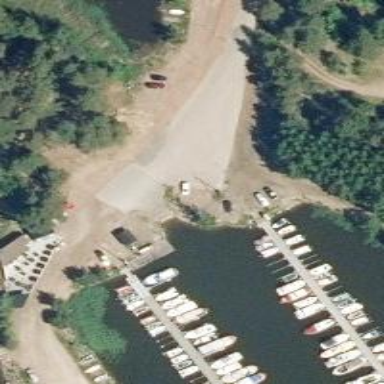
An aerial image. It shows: Slipway on leisure land.